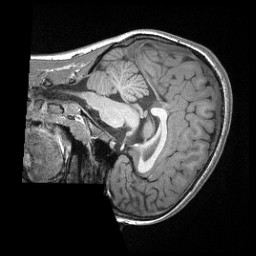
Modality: T1w
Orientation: sagittal
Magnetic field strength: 3 T